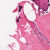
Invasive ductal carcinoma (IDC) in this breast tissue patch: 0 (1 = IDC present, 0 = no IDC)